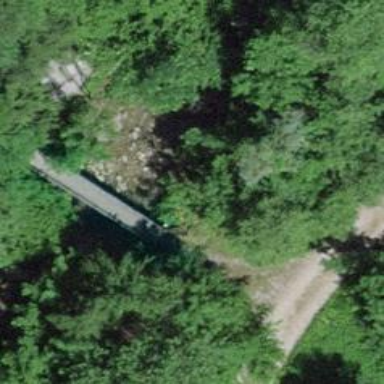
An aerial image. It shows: Paved footway bridge.